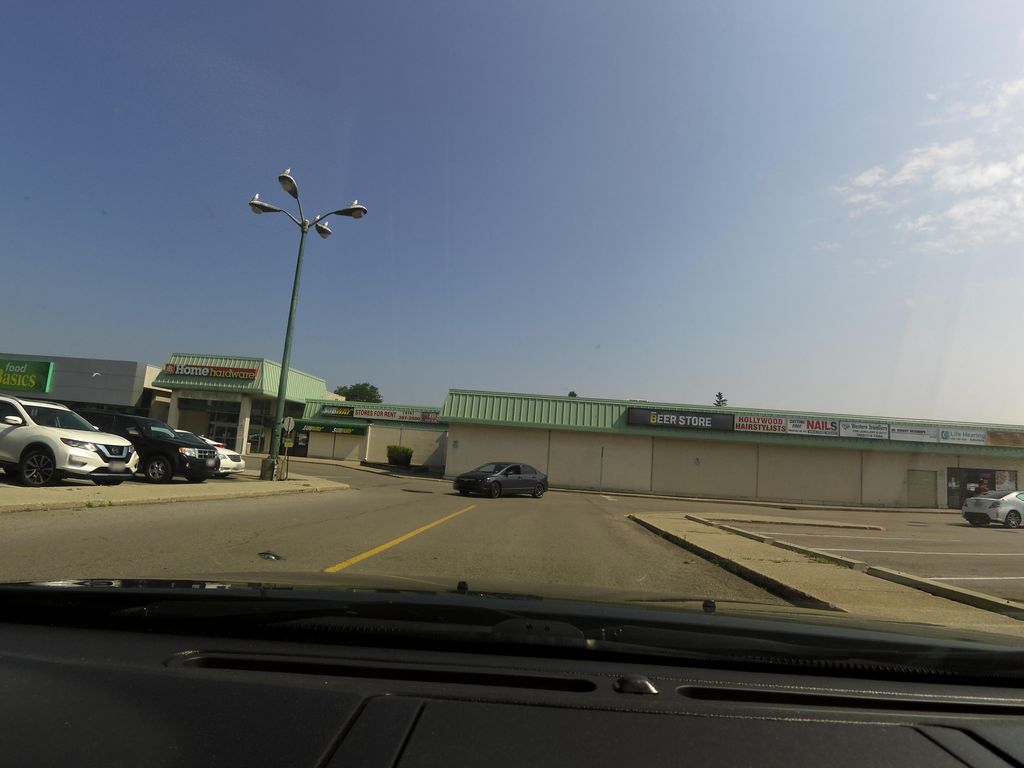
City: hamilton